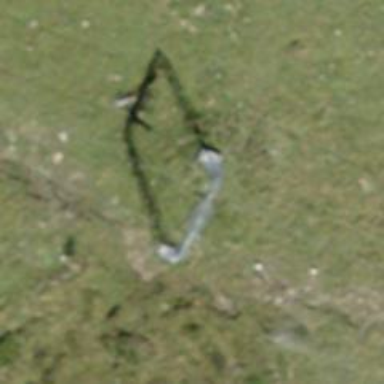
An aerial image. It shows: Pylon used for aerialway.